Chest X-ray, PA view. Patient: 43 years old, sex M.
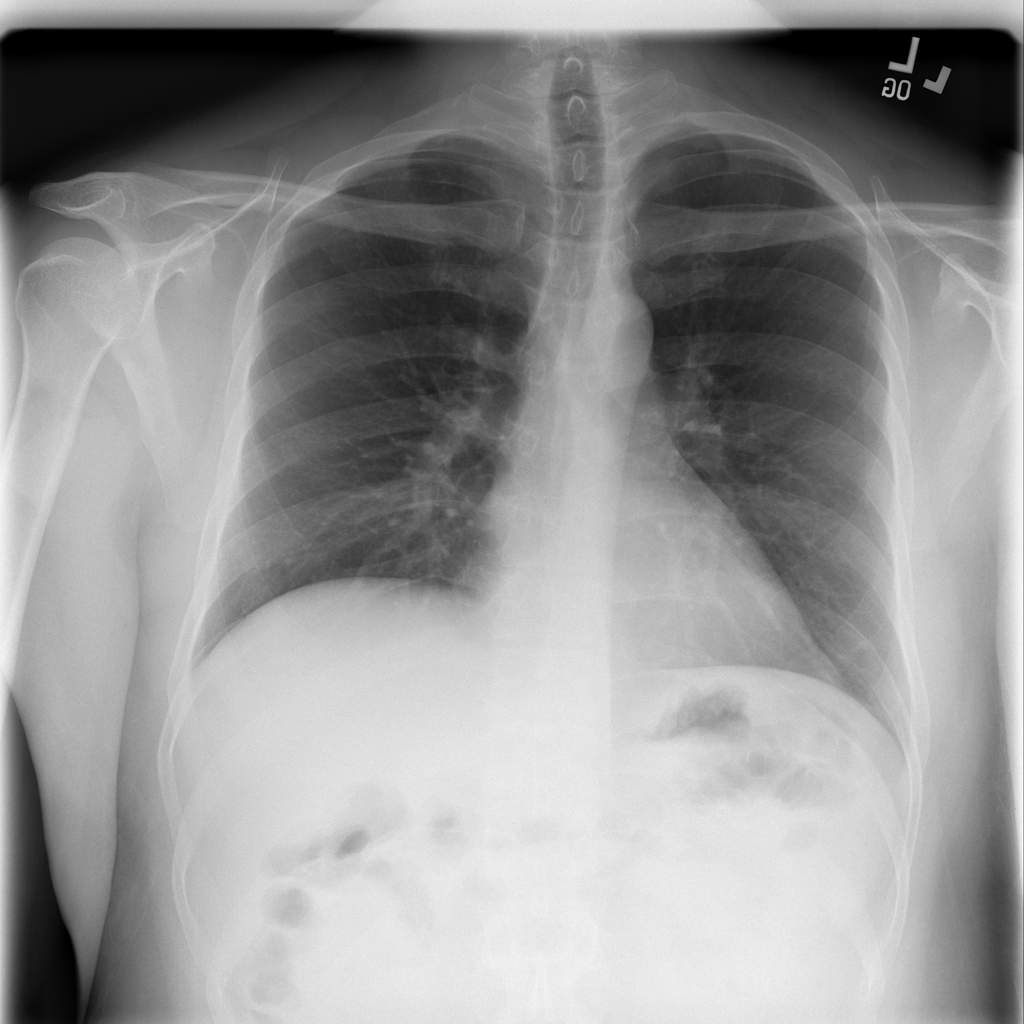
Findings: Pneumonia